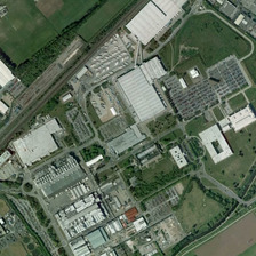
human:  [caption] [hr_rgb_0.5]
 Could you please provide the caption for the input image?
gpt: There is a bare land around the factory.

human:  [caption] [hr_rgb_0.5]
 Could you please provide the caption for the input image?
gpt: There's a bare land around the factory.

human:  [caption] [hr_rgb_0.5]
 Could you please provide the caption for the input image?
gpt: There is a space around the factory.

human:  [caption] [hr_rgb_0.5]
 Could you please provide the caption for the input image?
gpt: There is an open space around the factory.

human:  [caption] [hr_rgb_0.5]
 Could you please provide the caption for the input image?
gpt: There is open space around the factory.